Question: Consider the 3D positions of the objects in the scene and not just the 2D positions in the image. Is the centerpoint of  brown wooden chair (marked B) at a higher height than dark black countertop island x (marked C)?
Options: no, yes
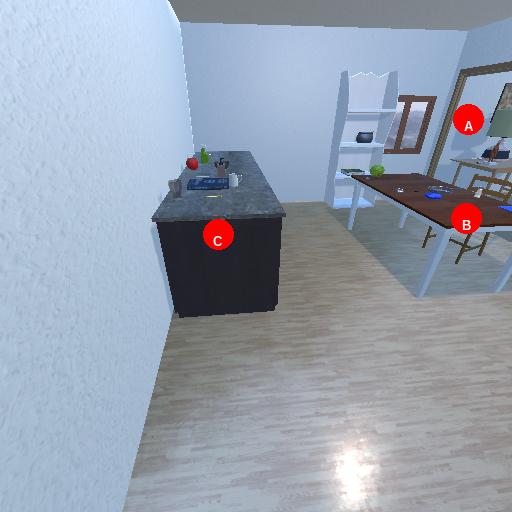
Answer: no